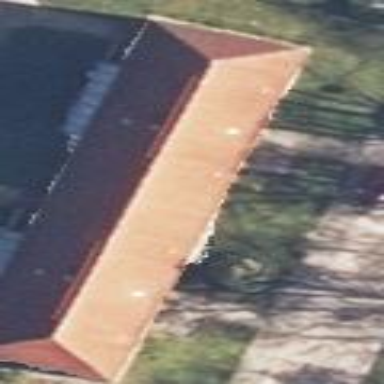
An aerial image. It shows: Hipped roof with red roof tiles on apartment building. The roof is oriented along the building.